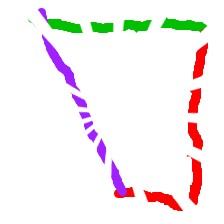
Shape: trapezoid